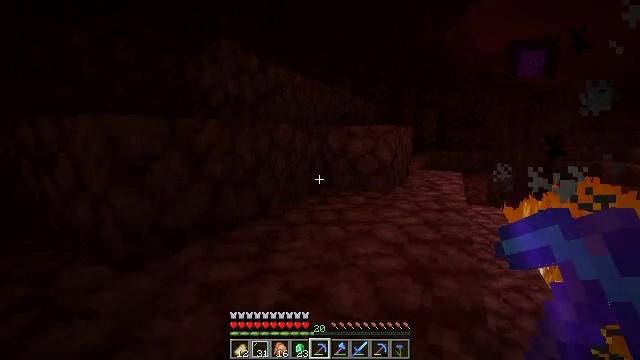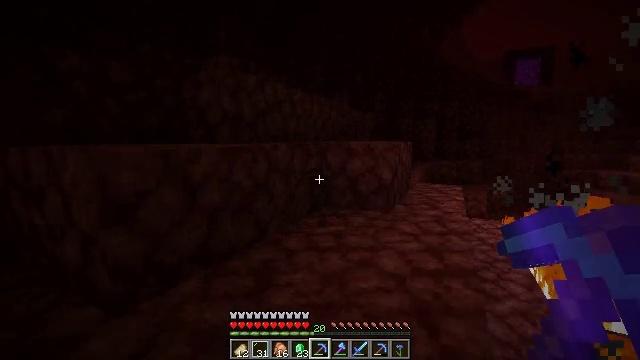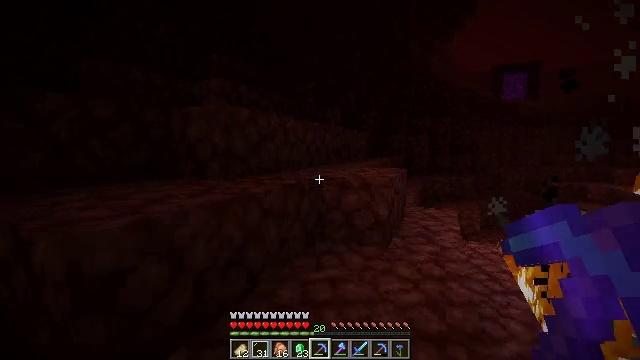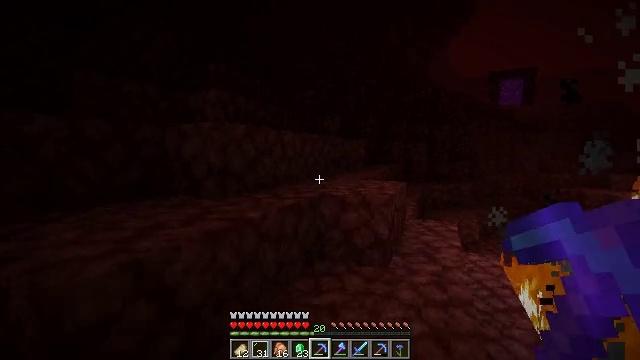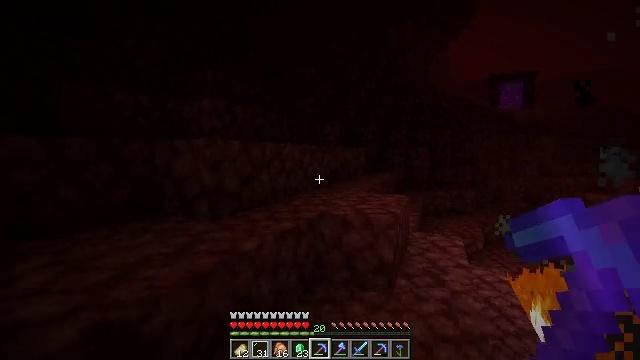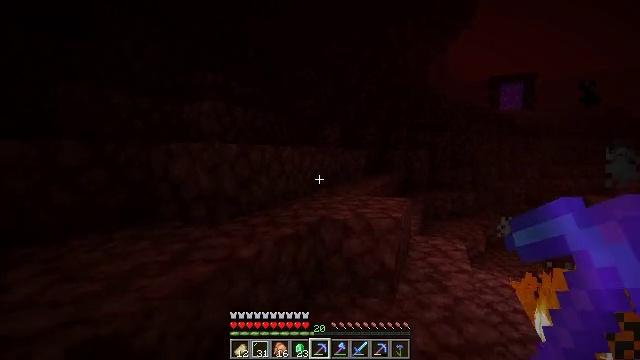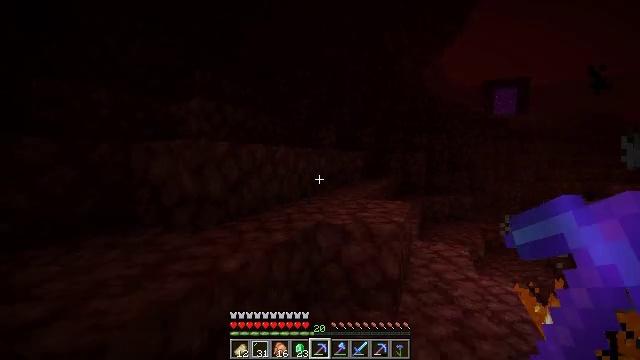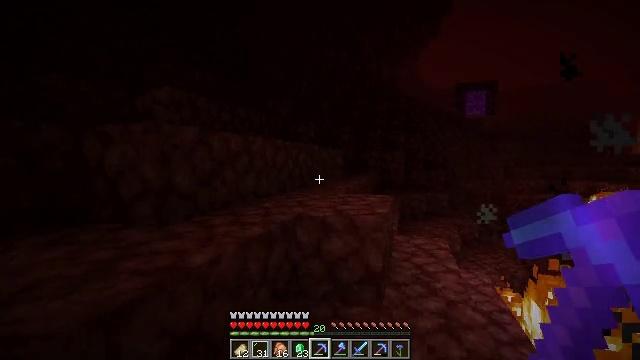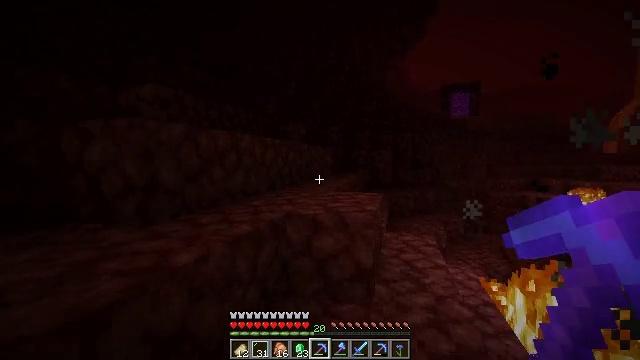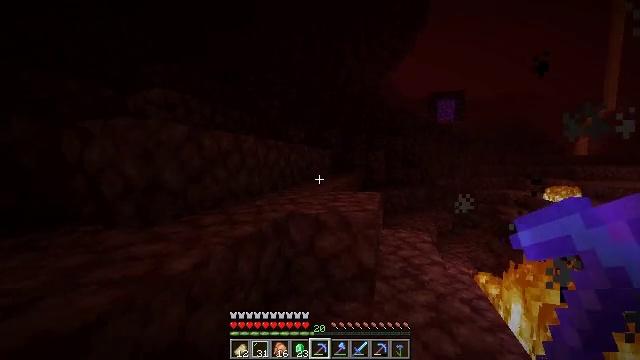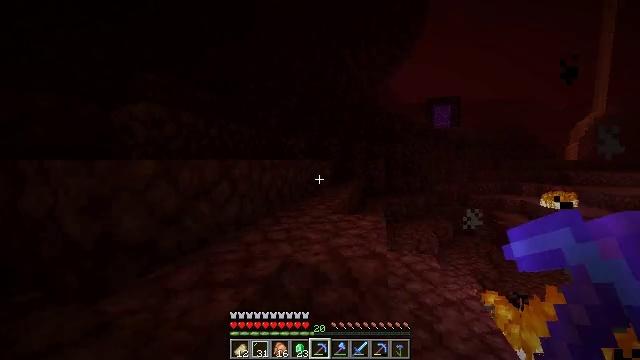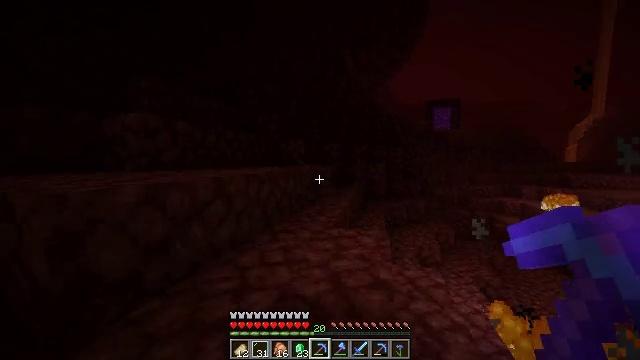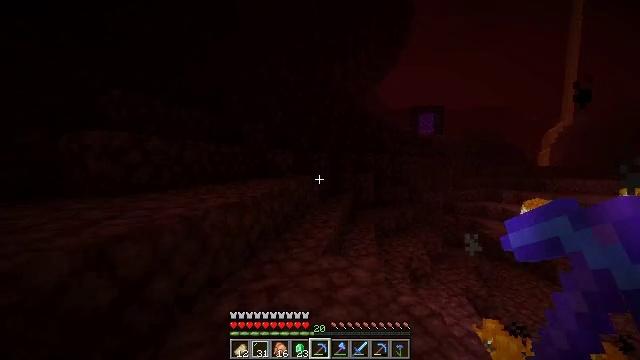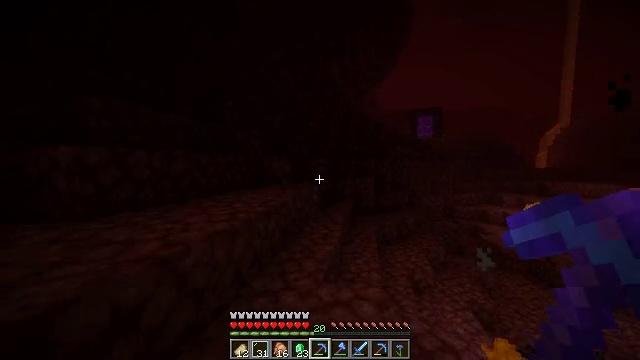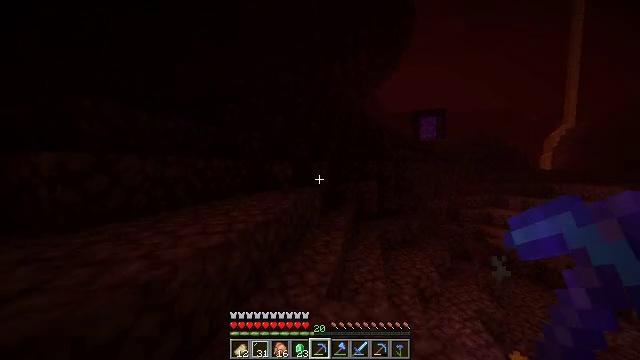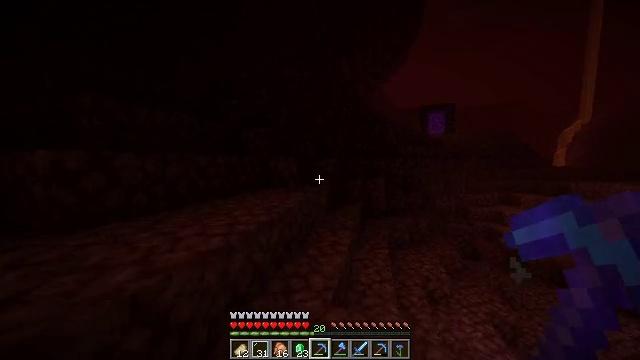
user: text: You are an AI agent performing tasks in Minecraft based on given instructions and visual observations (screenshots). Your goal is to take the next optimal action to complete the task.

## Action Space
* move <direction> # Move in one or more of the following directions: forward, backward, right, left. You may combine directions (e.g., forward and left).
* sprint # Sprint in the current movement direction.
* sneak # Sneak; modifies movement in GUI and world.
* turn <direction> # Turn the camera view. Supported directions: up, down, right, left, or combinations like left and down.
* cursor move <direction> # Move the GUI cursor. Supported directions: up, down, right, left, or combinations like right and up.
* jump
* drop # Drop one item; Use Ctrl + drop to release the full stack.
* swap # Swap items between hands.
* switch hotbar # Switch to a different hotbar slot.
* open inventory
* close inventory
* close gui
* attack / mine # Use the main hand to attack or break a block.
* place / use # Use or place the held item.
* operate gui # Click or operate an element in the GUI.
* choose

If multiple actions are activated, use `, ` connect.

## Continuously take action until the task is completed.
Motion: motion action
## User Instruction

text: Break the nether gold ore to obtain gold nuggets.
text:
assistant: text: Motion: move forward, turn up, jump
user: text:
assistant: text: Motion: move forward, turn right and up, jump
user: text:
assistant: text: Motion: move forward, jump
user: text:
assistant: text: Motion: move forward, jump
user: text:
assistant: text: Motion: move forward, jump
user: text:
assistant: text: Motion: move forward, turn right, jump
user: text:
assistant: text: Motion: move forward, sprint, turn right, jump
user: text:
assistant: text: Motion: move forward, sprint, turn right, jump
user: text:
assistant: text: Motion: move forward, sprint, jump
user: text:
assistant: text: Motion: move forward, sprint, jump
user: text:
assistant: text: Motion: move forward, sprint, jump
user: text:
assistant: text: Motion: move forward, sprint, turn right, jump
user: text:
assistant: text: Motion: move forward, jump
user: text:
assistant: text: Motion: move forward, jump
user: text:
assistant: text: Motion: move forward, turn left, jump
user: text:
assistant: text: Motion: move forward, jump
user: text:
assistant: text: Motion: move forward, jump
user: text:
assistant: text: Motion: move forward, jump
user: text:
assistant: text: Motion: move forward, jump
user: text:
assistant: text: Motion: move forward, sprint, jump
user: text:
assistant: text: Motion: move forward, sprint, jump
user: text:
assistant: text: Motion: move forward, sprint, jump
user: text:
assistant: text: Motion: move forward, sprint, jump
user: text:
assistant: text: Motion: move forward, sprint, jump
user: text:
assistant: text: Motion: move forward, turn right, jump
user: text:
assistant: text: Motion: move forward, turn right, jump
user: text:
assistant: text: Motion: move forward, turn right and down, jump
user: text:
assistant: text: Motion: move forward, turn right and down, jump
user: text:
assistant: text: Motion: move forward, turn right, jump
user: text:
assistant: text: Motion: move forward, sprint, jump